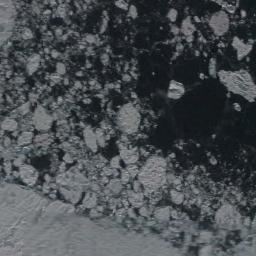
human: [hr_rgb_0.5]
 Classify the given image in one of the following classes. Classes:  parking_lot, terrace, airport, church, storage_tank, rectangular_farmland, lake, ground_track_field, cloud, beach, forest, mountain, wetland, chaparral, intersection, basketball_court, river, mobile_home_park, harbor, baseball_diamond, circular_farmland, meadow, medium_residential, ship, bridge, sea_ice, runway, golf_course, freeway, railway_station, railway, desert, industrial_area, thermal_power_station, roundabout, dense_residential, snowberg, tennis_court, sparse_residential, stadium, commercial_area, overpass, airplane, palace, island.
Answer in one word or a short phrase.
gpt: sea_ice